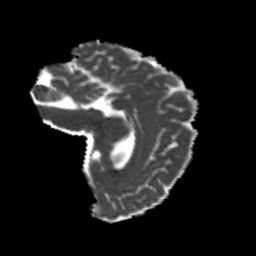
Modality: MD
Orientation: sagittal
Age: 22
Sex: female
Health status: healthy
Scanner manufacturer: philips
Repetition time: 7.393 s
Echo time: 0.08599 s